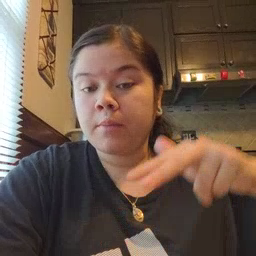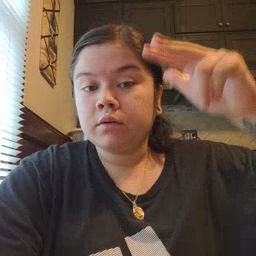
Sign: helicopter